Question: Hi guys am a newbie in React when i start my project i get the Wepback V5 Error Message
: <URL>
'''
Os: Win11
Node : v16
React:v17
React-script : v5
Webpack:v5
'''
'''
Crypto
Http
Https
Stream
'''
Compiled with problems:X
'''
ERROR in ./node_modules/eth-lib/lib/bytes.js 9:193-227
Module not found: Error: Can't resolve 'crypto' in 'C:\Users\PC\Desktop\Portfolio\portfolio_app\node_modules\eth-lib\lib'
BREAKING CHANGE: webpack < 5 used to include polyfills for node.js core modules by default.
This is no longer the case. Verify if you need this module and configure a polyfill for it.
If you want to include a polyfill, you need to:
- add a fallback 'resolve.fallback: { "crypto": require.resolve("crypto-browserify") }'
- install 'crypto-browserify'
If you don't want to include a polyfill, you can use an empty module like this:
resolve.fallback: { "crypto": false }
ERROR in ./node_modules/web3-eth-accounts/lib/index.js 31:74-91
Module not found: Error: Can't resolve 'crypto' in 'C:\Users\PC\Desktop\Portfolio\portfolio_app\node_modules\web3-eth-accounts\lib'
BREAKING CHANGE: webpack < 5 used to include polyfills for node.js core modules by default.
This is no longer the case. Verify if you need this module and configure a polyfill for it.
If you want to include a polyfill, you need to:
- add a fallback 'resolve.fallback: { "crypto": require.resolve("crypto-browserify") }'
- install 'crypto-browserify'
If you don't want to include a polyfill, you can use an empty module like this:
resolve.fallback: { "crypto": false }
ERROR in ./node_modules/web3-eth-accounts/node_modules/eth-lib/lib/bytes.js 7:193-227
Module not found: Error: Can't resolve 'crypto' in 'C:\Users\PC\Desktop\Portfolio\portfolio_app\node_modules\web3-eth-accounts\node_modules\eth-lib\lib'
BREAKING CHANGE: webpack < 5 used to include polyfills for node.js core modules by default.
This is no longer the case. Verify if you need this module and configure a polyfill for it.
If you want to include a polyfill, you need to:
- add a fallback 'resolve.fallback: { "crypto": require.resolve("crypto-browserify") }'
- install 'crypto-browserify'
If you don't want to include a polyfill, you can use an empty module like this:
resolve.fallback: { "crypto": false }
'''

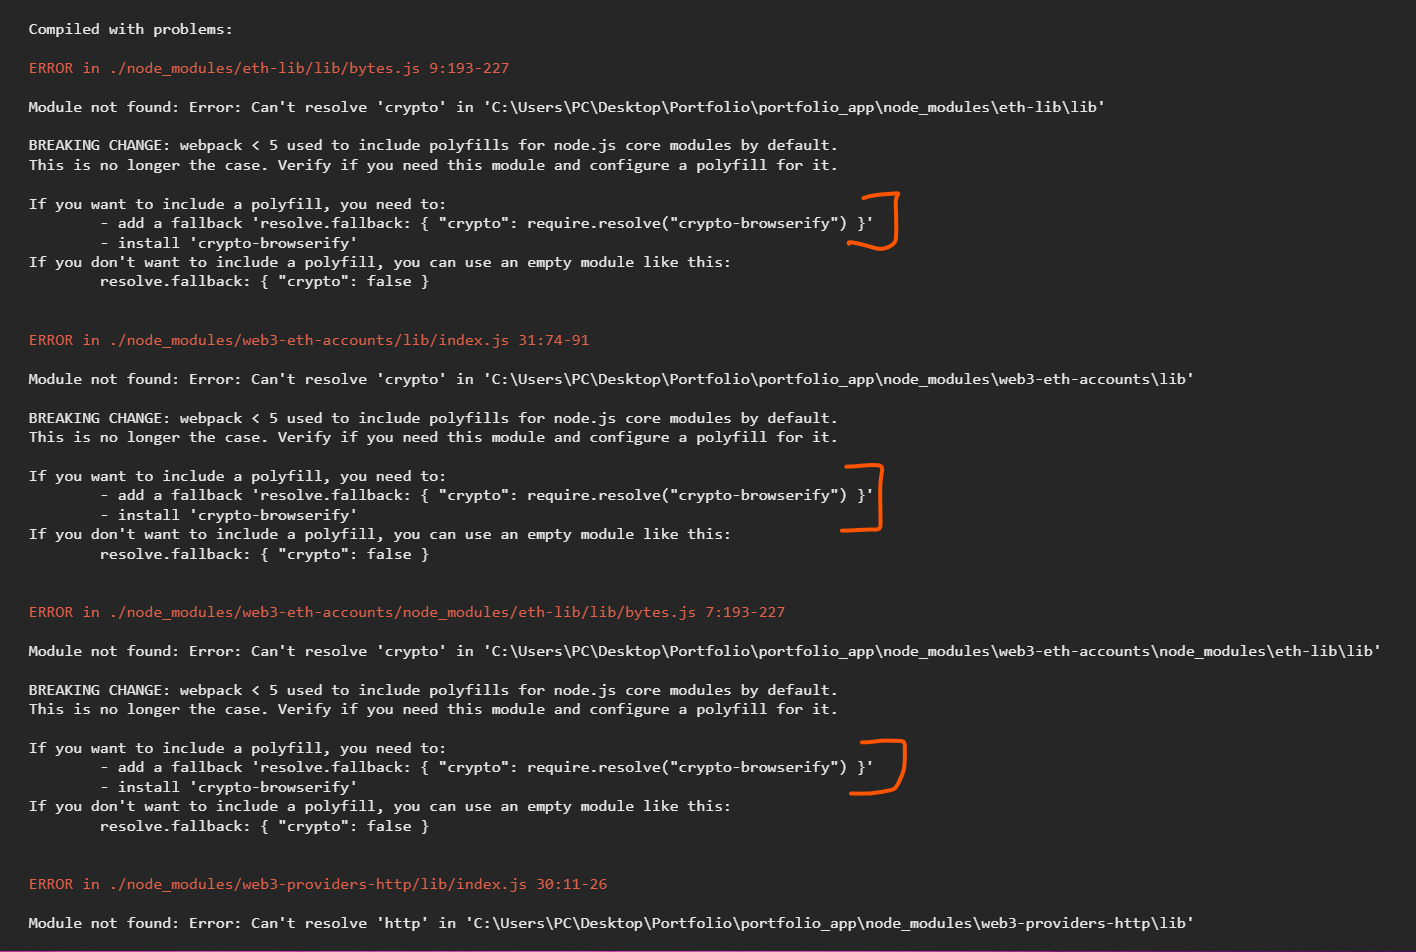
Answer: I resolve these errors but my app did not render.
If you are interested to clear these errors you can paste code right into 'your-project/node_modules/react-scripts/config/webpack.config.js' but these changes can be overwritten after rebuilding your app.
Find in module.exports object resolve and write fallback,in your case it's "crypto": 'require.resolve("crypto-browserify")'.
And install dependency 'npm install crypto-browserify'.
'''
resolve: {
// fallback: {
// "fs": false,
// "tls": false,
// "net": false,
// "http": require.resolve("stream-http"),
// "https": false,
// "zlib": require.resolve("browserify-zlib") ,
// "path": require.resolve("path-browserify"),
// "stream": require.resolve("stream-browserify"),
// "util": require.resolve("util/"),
"crypto": require.resolve("crypto-browserify")
}
'''
Or you can add fallback using react-app-rewired as was described in Github <URL>
Install react-app-rewired, create 'config-overrides.js' file in the root of your project.
My code in the file
'''
module.exports = function override (config, env) {
console.log('override')
let loaders = config.resolve
loaders.fallback = {
"fs": false,
"tls": false,
"net": false,
"http": require.resolve("stream-http"),
"https": false,
"zlib": require.resolve("browserify-zlib") ,
"path": require.resolve("path-browserify"),
"stream": require.resolve("stream-browserify"),
"util": require.resolve("util/"),
"crypto": require.resolve("crypto-browserify")
}
return config
}
'''
In package.json change scripts from
''start': 'react-scripts start''
to
''start': 'react-app-rewired start''.
Then start project npm run start or yarn start